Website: slack
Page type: stored-credit-cards
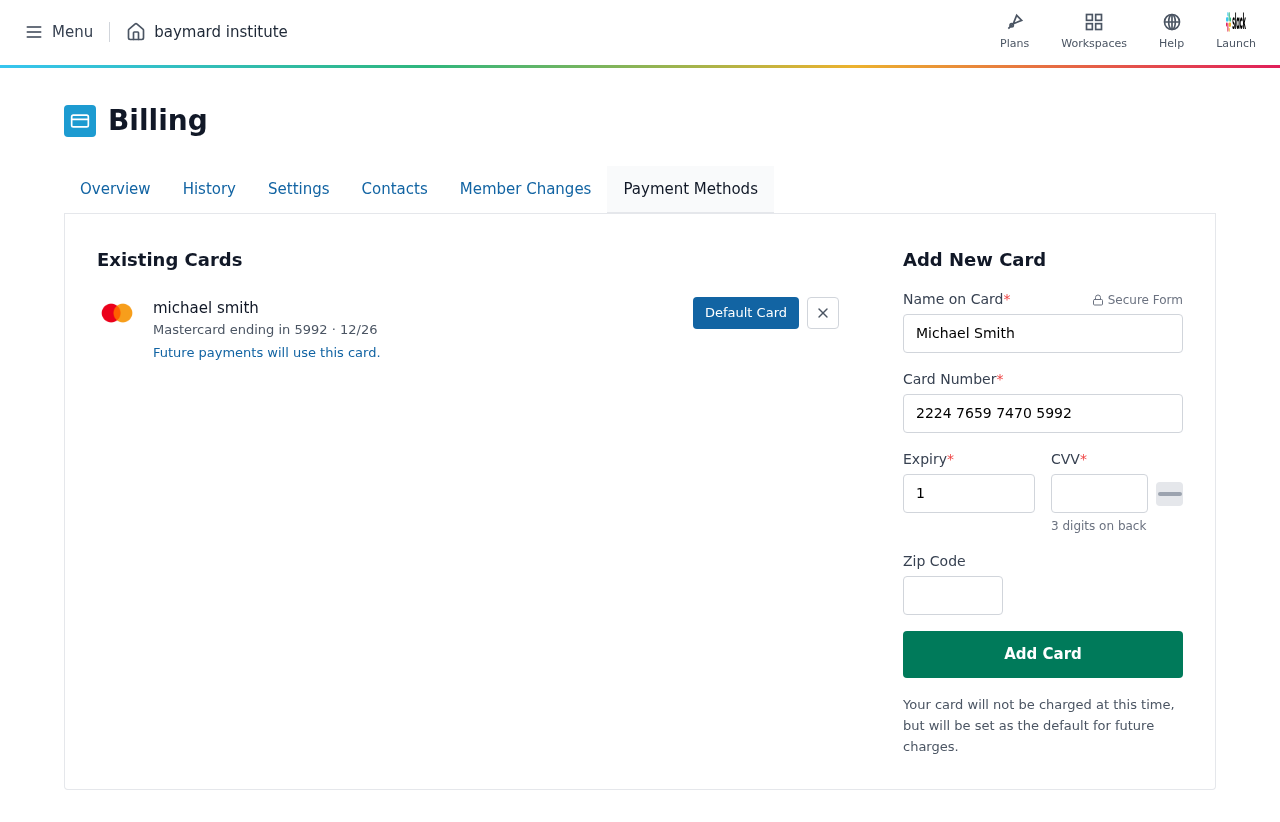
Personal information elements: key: PII_CARD_CVV
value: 956
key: PII_CARD_EXPIRY
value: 12/26
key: PII_CARD_EXPIRY_MONTH
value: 12
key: PII_CARD_EXPIRY_YEAR
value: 26
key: PII_CARD_LAST4
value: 5992
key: PII_CARD_NUMBER
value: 2224 7659 7470 5992
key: PII_CARD_TYPE
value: Mastercard
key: PII_FULLNAME
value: michael smith
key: PII_FULLNAME
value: Michael Smith
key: PII_POSTCODE
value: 67727